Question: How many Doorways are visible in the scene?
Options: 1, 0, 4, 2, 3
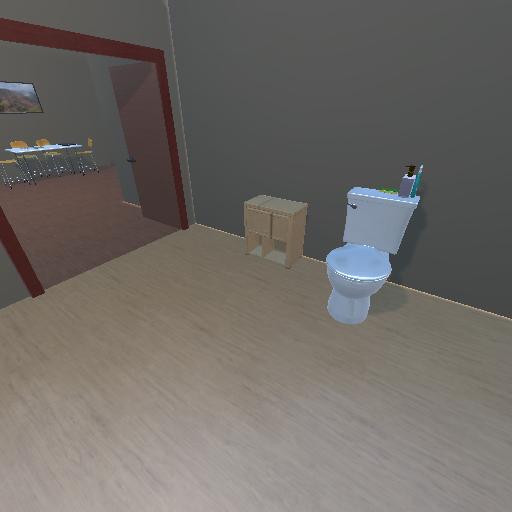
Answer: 1